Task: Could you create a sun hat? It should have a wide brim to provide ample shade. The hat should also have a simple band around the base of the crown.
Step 61:
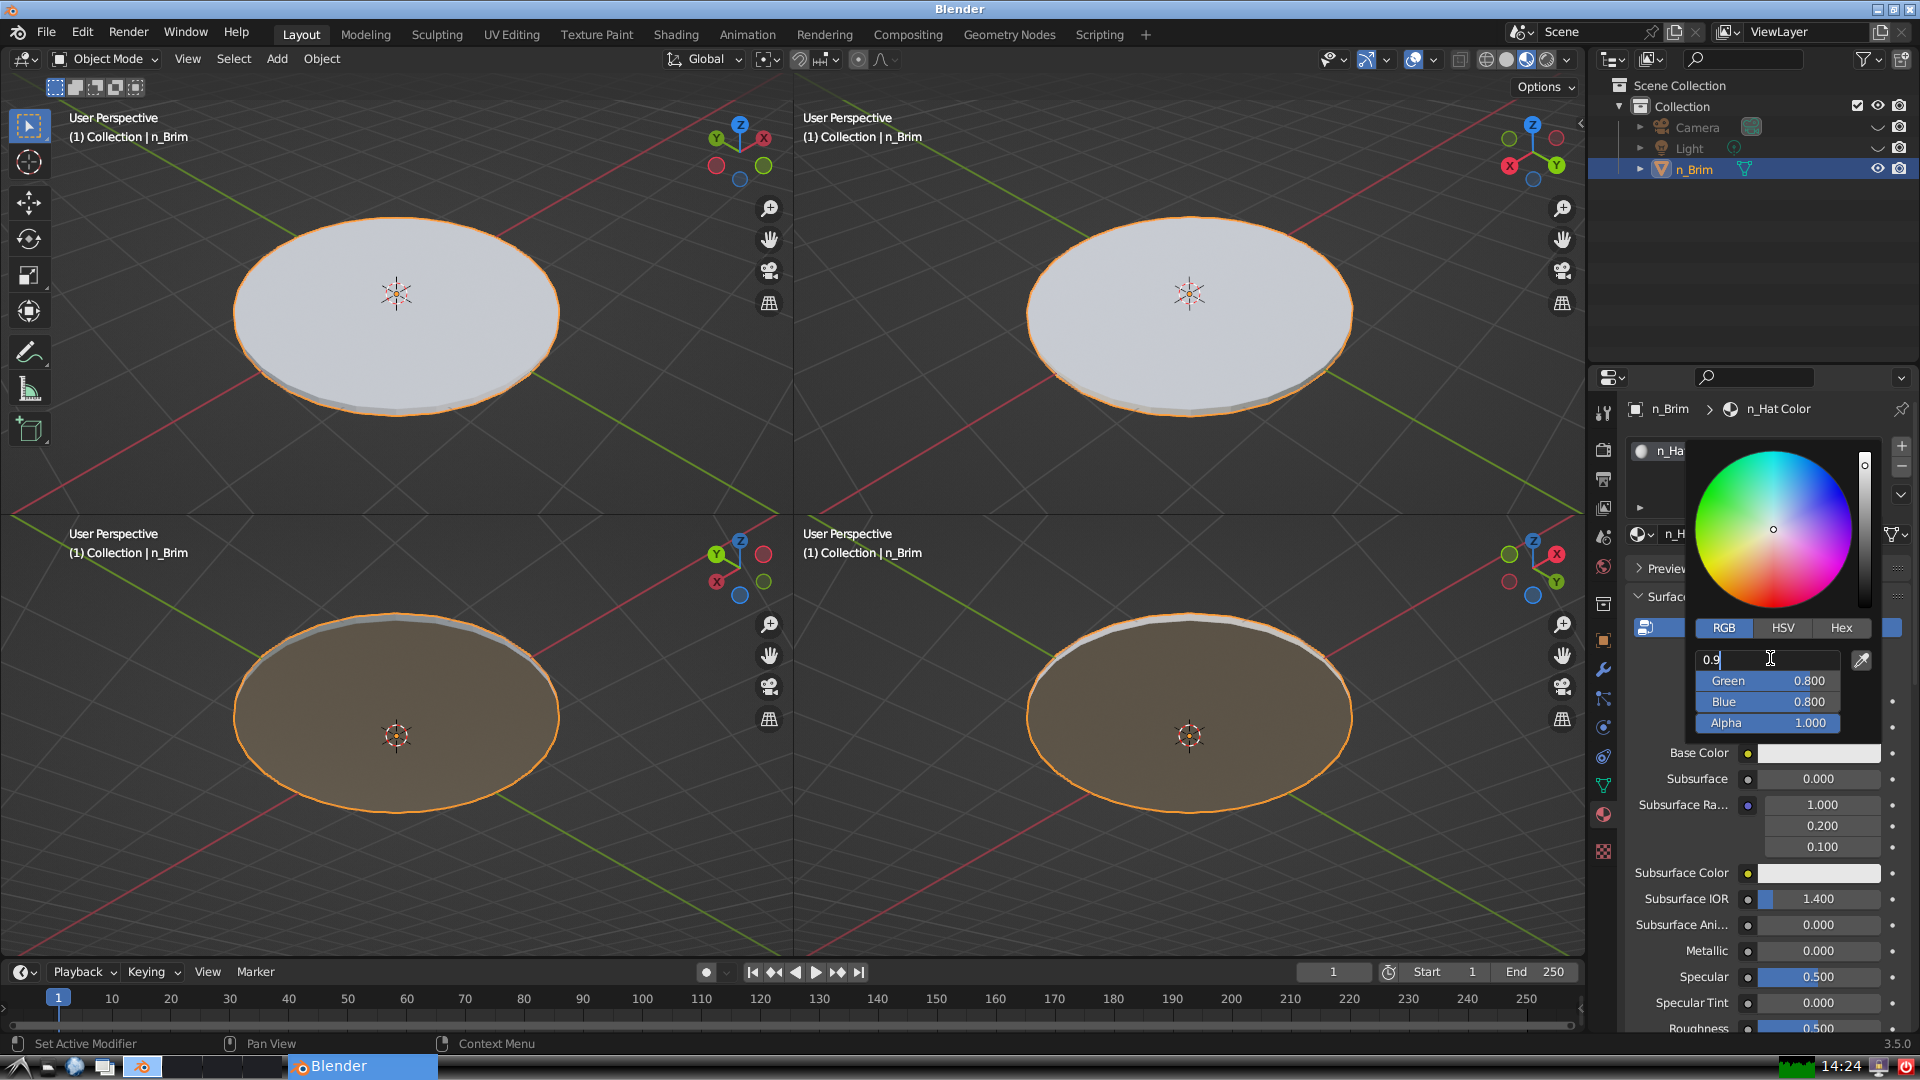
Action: {"key_press": ['Return']}